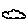
Label: cloud